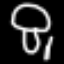
Label: mushroom